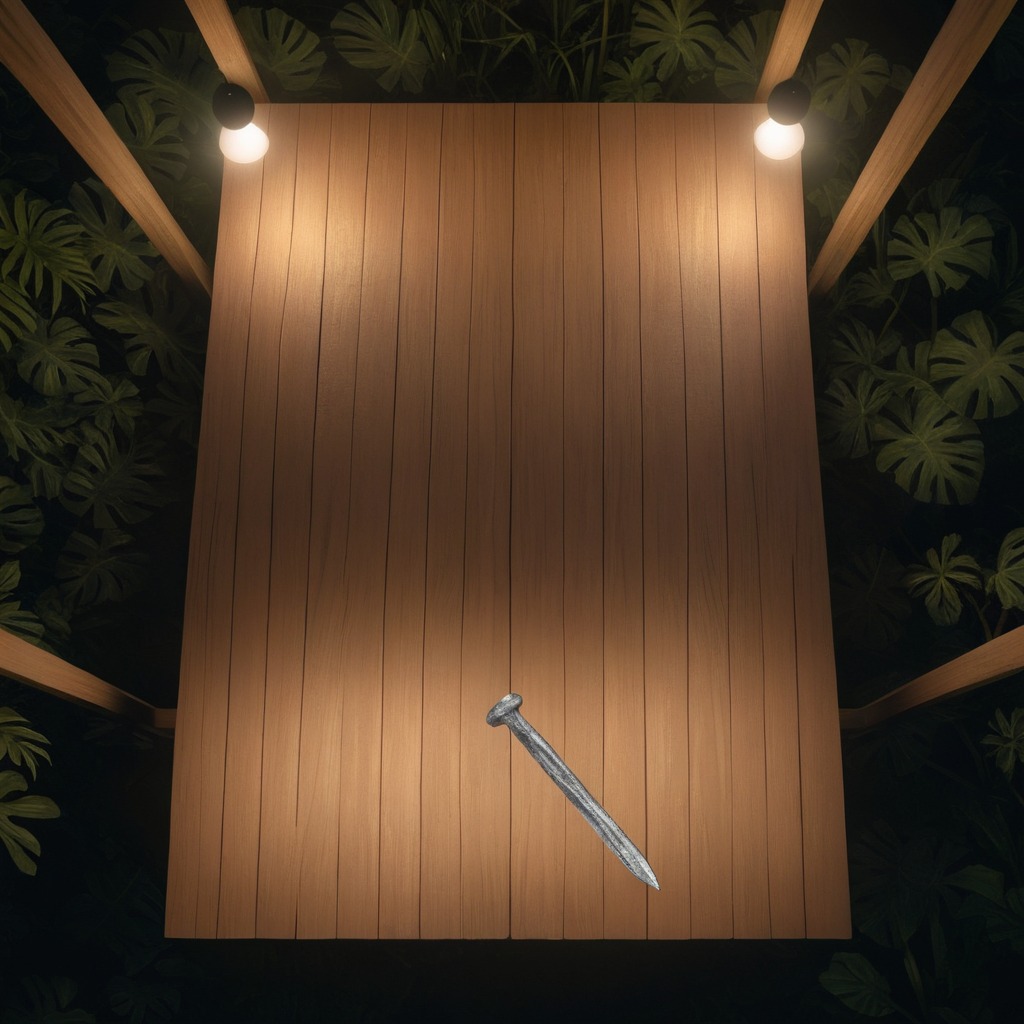
A nail is lying on a wooden table inside a jungle field workshop tent at night.